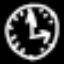
Label: clock